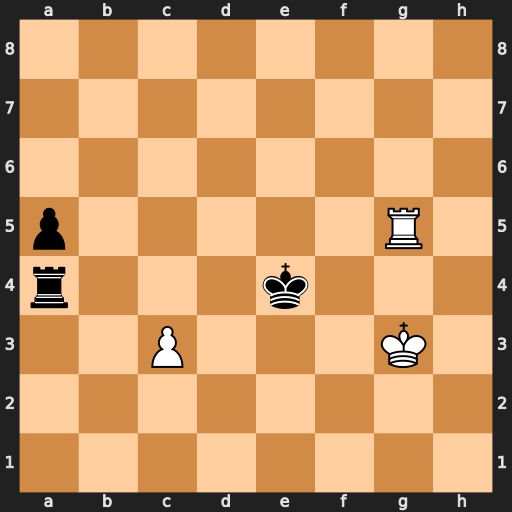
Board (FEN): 8/8/8/p5R1/r3k3/2P3K1/8/8
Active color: w
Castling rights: -
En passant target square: -
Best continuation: Rg4+ Kd3 Rxa4